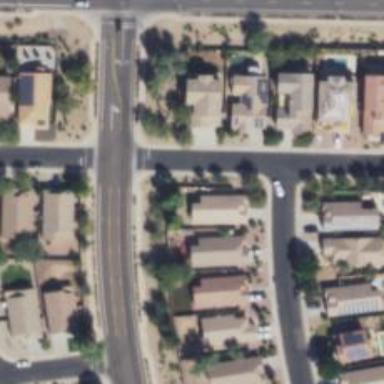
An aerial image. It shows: Asphalt road in residential area.